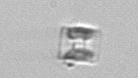
Label: Bacillariophyceae_morphotype1